Field crop: maize
Growth stage: 2
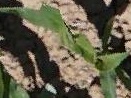
Species: maize